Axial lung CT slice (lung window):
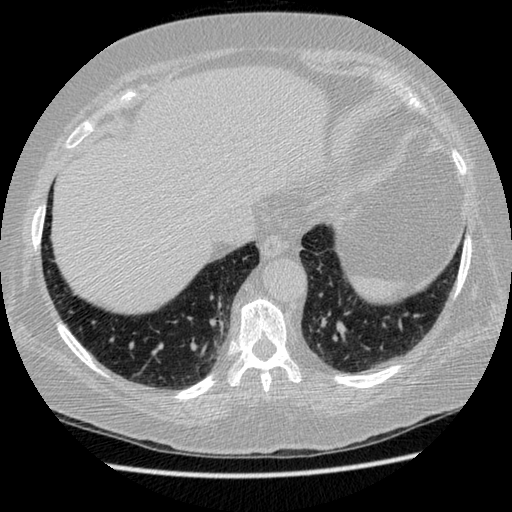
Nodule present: no